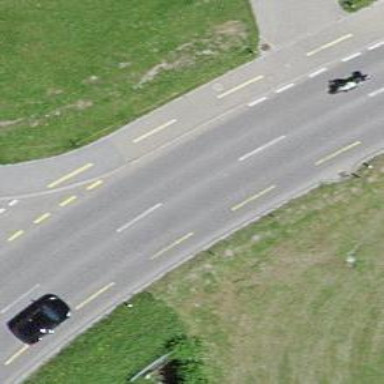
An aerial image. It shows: Primary highway with asphalt surface. There is separate sidewalk and cycle lane on the left side.